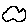
Label: cloud